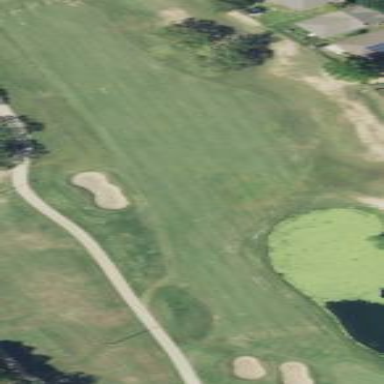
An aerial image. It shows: Golf fairway in the image.